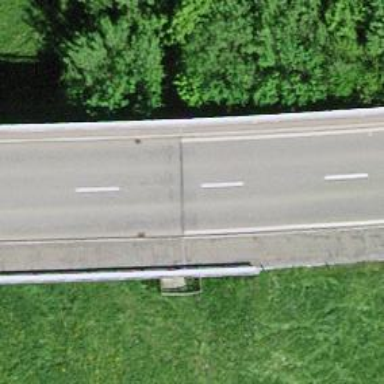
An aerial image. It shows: Tertiary road with asphalt surface that goes over bridge.